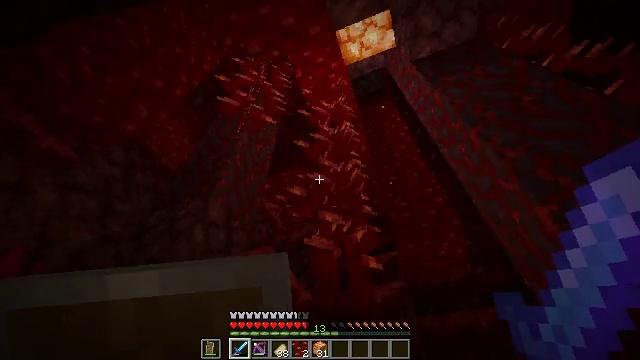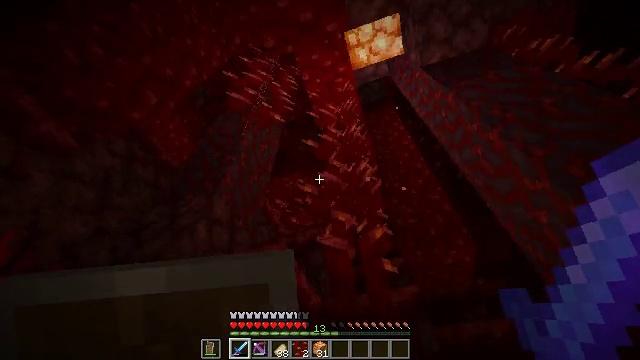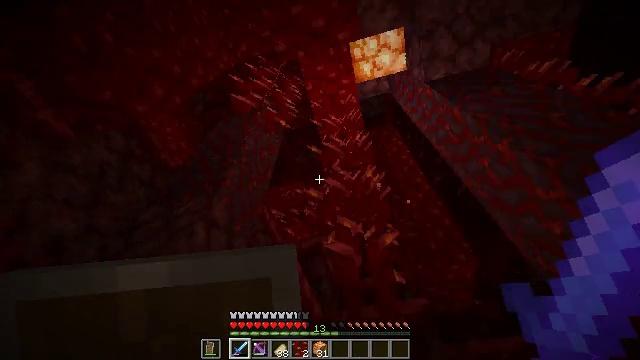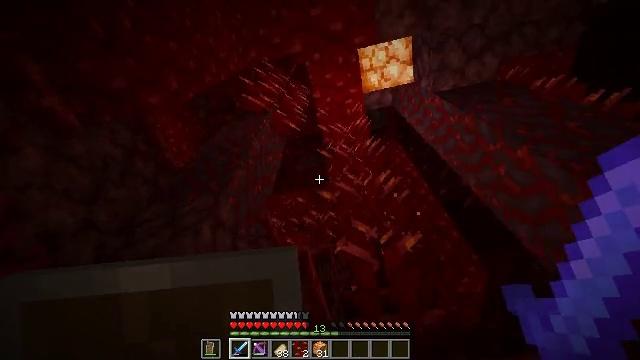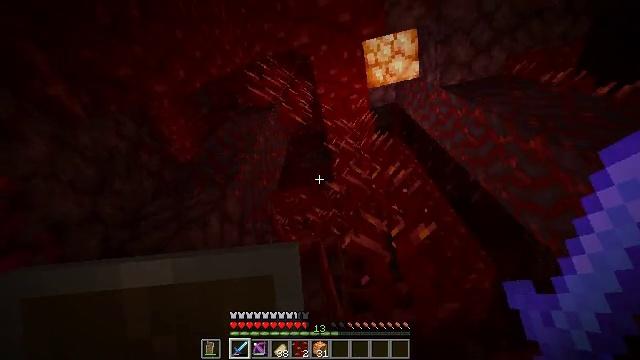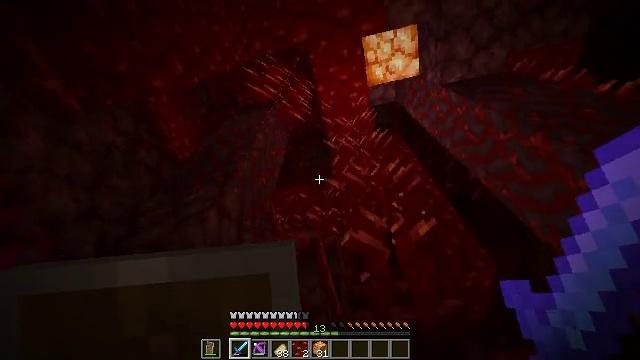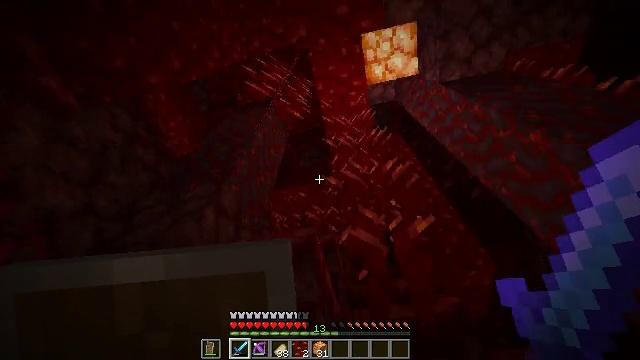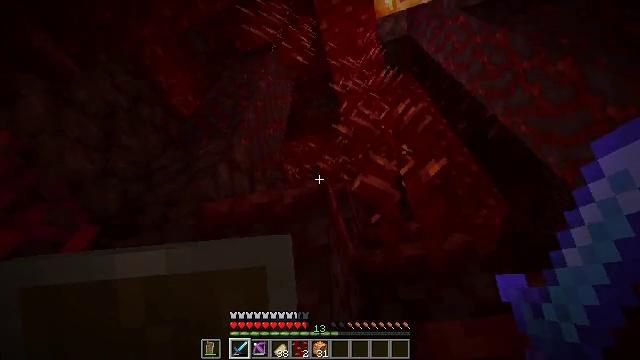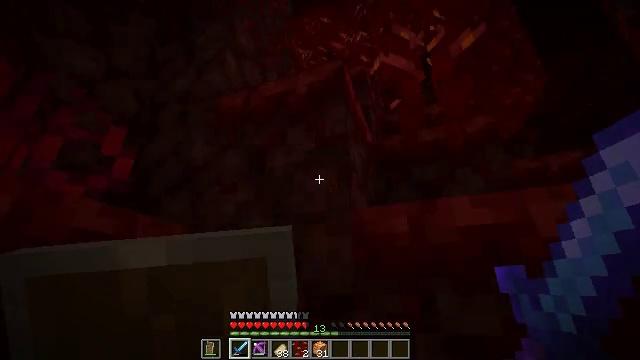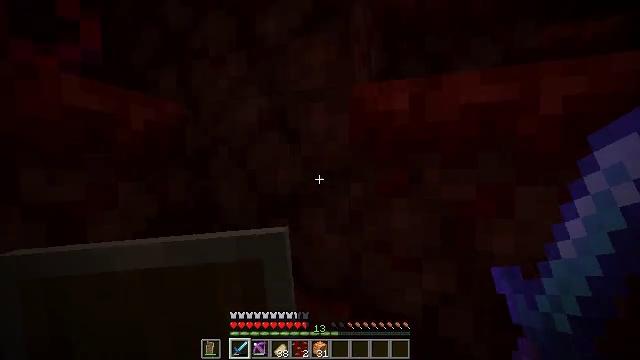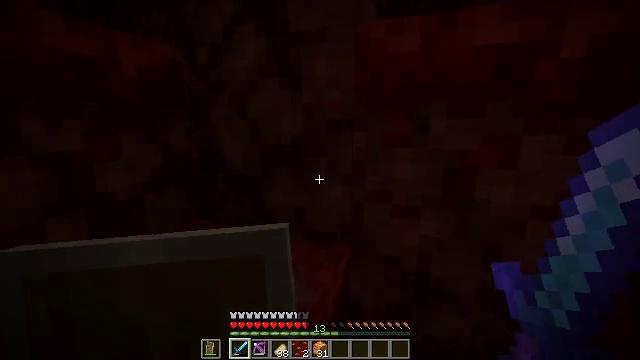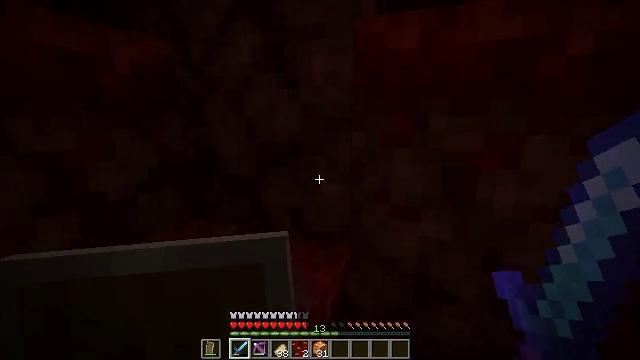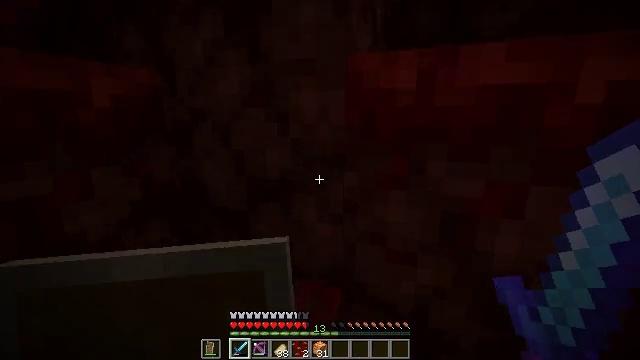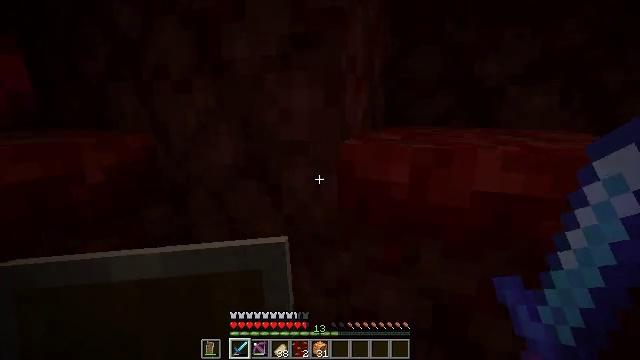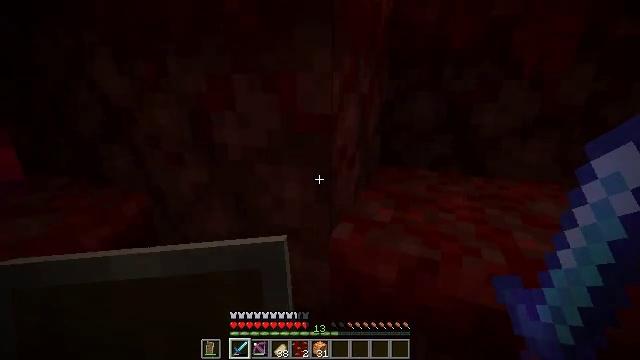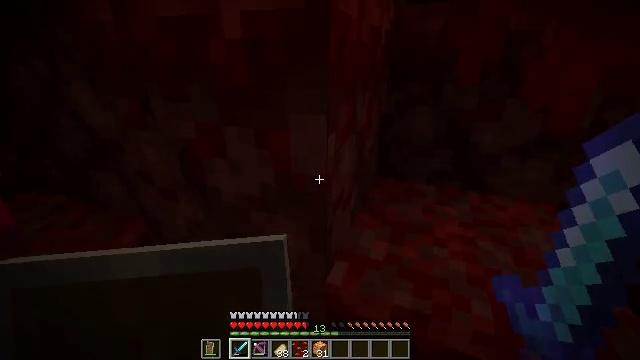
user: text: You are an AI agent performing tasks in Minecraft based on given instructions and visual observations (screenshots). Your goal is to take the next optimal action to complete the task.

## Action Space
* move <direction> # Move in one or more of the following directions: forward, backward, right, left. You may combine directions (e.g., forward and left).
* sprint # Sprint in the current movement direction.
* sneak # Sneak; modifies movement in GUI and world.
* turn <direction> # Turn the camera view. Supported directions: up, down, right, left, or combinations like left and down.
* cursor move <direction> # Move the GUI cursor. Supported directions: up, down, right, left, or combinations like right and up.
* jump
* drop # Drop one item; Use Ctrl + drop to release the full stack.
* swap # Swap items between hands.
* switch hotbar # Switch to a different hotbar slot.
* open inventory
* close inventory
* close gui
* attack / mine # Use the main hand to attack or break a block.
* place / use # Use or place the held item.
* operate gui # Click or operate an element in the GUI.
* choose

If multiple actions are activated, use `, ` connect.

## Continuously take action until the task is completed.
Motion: motion action
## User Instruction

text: Collect the weeping vines plant.
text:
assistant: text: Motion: move forward and move left, turn right and up
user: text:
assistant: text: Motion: move forward and move left, turn right and up
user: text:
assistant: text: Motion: move forward and move left, turn right and up
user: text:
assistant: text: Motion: move left
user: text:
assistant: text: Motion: no_op
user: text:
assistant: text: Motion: no_op
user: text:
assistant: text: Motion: turn left and down
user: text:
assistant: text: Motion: turn left and down
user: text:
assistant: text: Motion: turn down
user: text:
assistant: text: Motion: turn down
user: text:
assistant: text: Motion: move forward
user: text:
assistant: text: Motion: move forward, jump
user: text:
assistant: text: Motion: move forward and move left, turn down, jump
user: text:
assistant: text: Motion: move forward and move left, turn down, jump
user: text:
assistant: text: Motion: move forward and move left, turn down, jump
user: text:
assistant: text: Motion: move forward and move left, turn right and down
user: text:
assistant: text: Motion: move forward and move left, turn right and down
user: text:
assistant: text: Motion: move left, turn right and up
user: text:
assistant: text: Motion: turn right and up
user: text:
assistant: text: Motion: turn right and up
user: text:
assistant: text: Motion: turn right and up
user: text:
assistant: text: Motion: no_op
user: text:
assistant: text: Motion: move forward
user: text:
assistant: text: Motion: move forward and move right, turn left, jump
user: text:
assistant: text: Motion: move forward and move right, turn left, jump
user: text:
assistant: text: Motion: move forward and move right, turn left and up, jump
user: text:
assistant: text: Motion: move forward, turn left, jump
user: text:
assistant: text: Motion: move forward, turn left and up, jump
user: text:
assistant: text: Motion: move forward, turn left and up, jump
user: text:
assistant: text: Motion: move forward, turn up